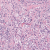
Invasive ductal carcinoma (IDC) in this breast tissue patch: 1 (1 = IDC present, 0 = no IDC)